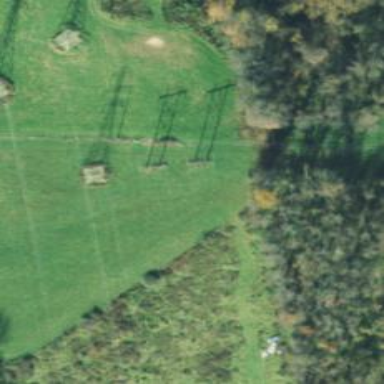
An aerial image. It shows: H-frame designed tower for power lines.